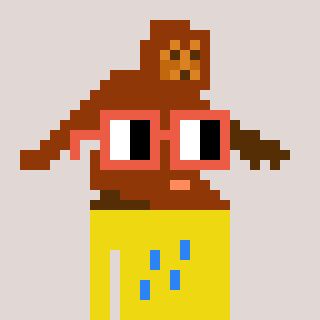
a pixel art character with square orange glasses, a bigfoot-shaped head and a yellow-colored body on a warm background